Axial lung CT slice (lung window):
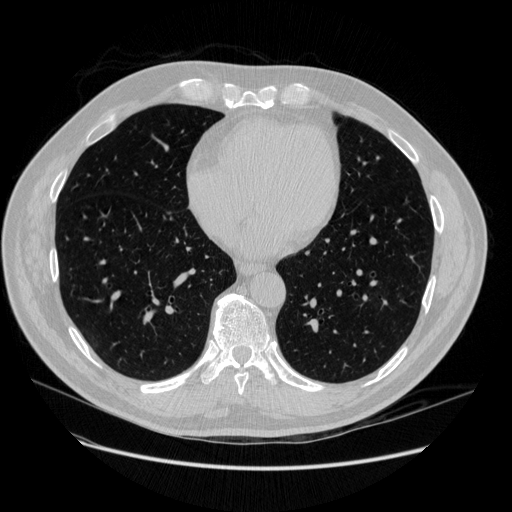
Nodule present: no